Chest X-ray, PA view. Patient: 25 years old, sex F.
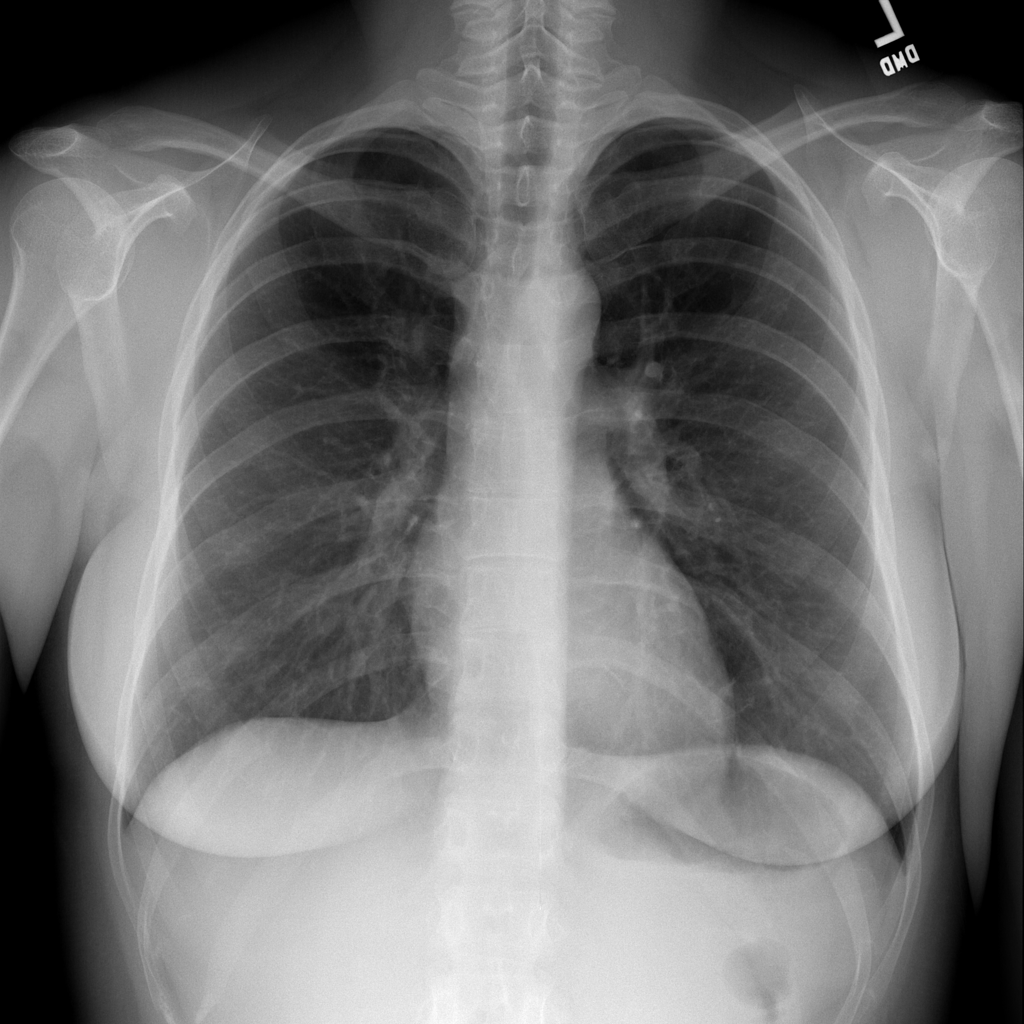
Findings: No Finding